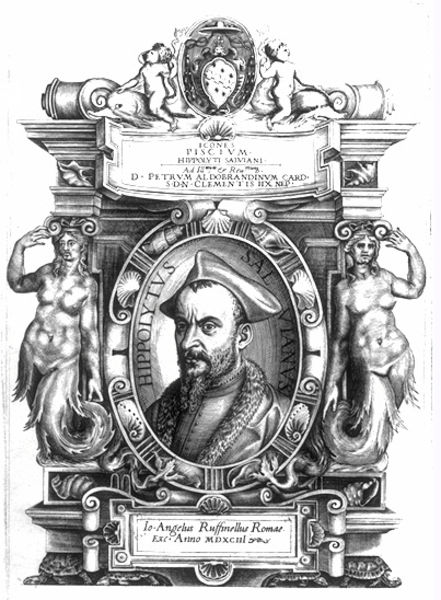
Titel: Bildnis des Hippolytus Salviani
Künstler: J. A. Ruffinel
Institution: (Seriendruck)
Schlagwörter: kopf, mann, nackt, weiß, frauen, busen, grau, hut, licht, mund, nase, profil, schwarz, stirn, zeichnung, ornament, bart, mütze, architektur, augen, falten, kragen, pelz, rahmen, bildnis, herr, portrait, porträt, augenbrauen, kinn, renaissance, oval, engel, brüste, schrift, grafik, graphik, figuren, tafel, kartusche, inschrift, knöpfe, fotografie, medaillon, rechteck, druck, schwarz-weiß, radierung, stich, nixen, überschrift, kardinal, krause, namen, wappen, skulpturen, statuen, voluten, wams, fabelwesen, gelehrter, meerjungfrau, muschel, postament, putten, kupferstich, putti, schrein, karyatiden, inschriften, lateinisch, umschrift, tafeln, delfine, seriendruck, neptun, ex libris, hermen, rollwerk, butten, kardinalshut, schwerzweiß, ardinal, 1546, hippolytus, hippolytvs, hyppolyt, rrechteck, mozzetta, vlanus